Interaction volume radius: 10 \u00c5
Interaction volume height: 10 \u00c5
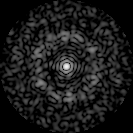
Disorder parameter: 0.8322